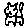
Label: cat